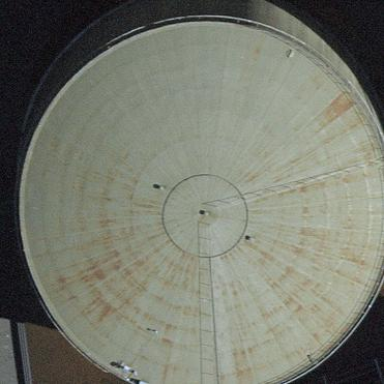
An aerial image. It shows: Storage tank building.